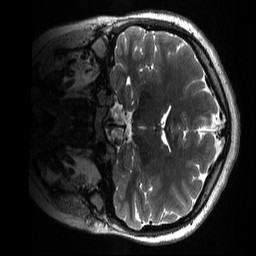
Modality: T2w
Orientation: coronal
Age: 23
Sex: female